Field crop: maize
Growth stage: 2
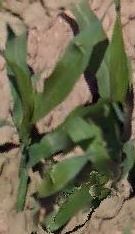
Species: maize